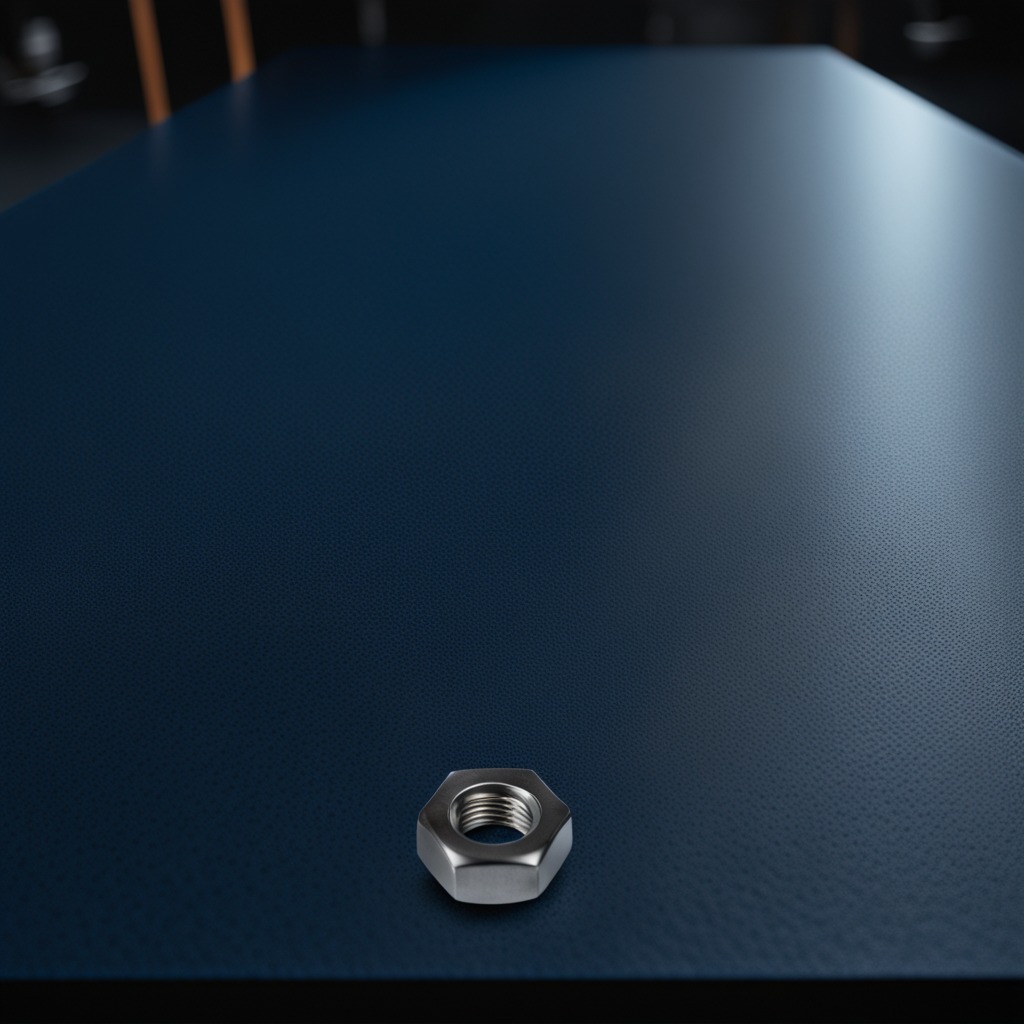
A metal nut is lying on the clean granite tabletop.